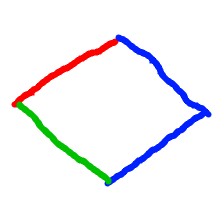
Shape: rhombus